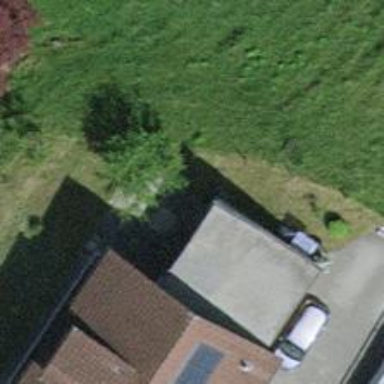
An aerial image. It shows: Garage building.